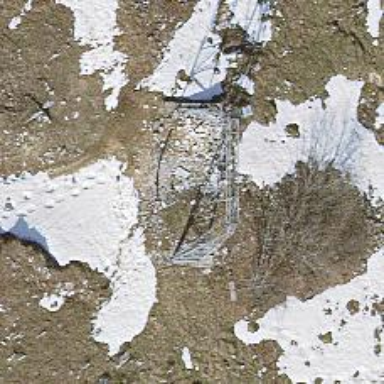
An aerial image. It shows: Pylon for aerialway.